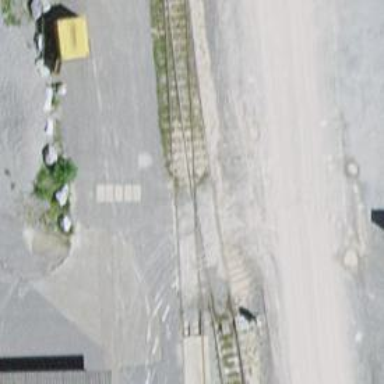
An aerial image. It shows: Railway switch.